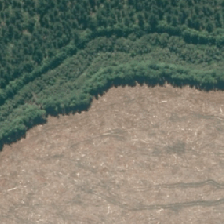
Land cover: harvested_forest